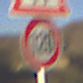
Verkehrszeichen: Geschwindigkeit120
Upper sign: VerengteFahrbahn
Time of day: SunriseSunset
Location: Outdoor (Nature)
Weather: Clear
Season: NotSpecified
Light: Natural